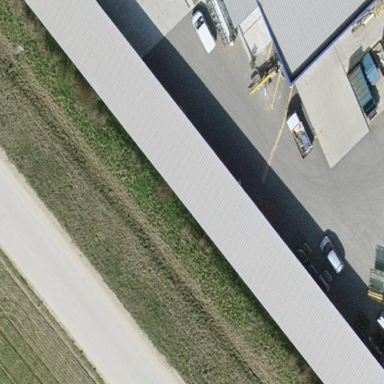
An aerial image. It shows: Industrial building.